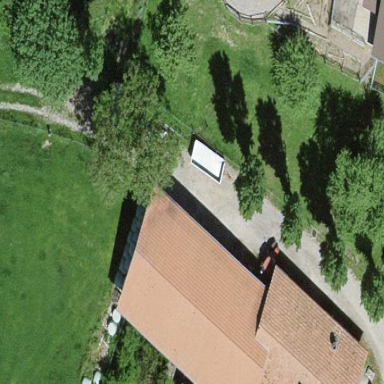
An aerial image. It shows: Rural barn.